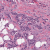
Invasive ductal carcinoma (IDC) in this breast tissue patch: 1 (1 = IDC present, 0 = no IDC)